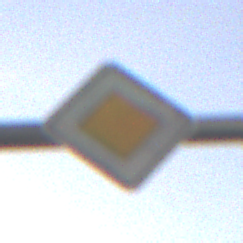
Verkehrszeichen: Vorfahrtsstrasse
Umgebung: Outdoor, Urban
Tageszeit: SunriseSunset
Wetter: PartlyCloudy
Licht: Natural
Jahreszeit: Autumn
Kontrast: HighContrast